Field crop: maize
Growth stage: 2
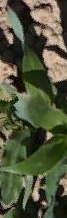
Species: maize